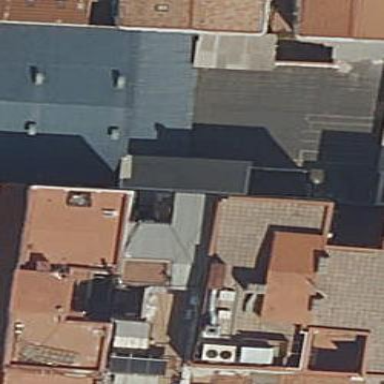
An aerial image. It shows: Hostel building.